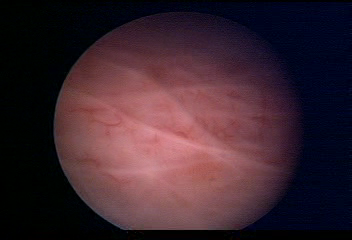
Modality: WLC
Class: Normal mucosa
Bladder cancer association: No